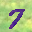
Label: 7